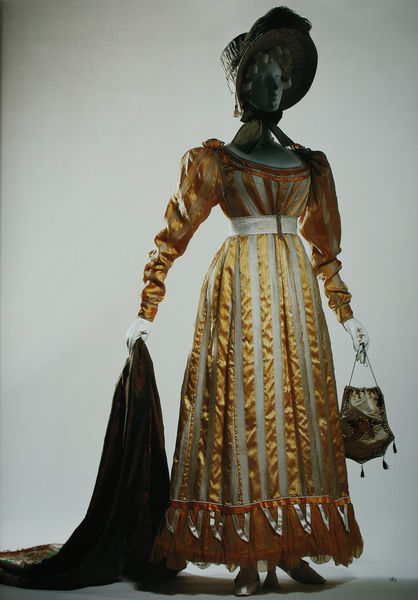
Titel: Tageskleid
Standort: Kyoto (Japan)
Institution: Kyoto Costume Institute
Schlagwörter: blau, dunkel, hand, kopf, schatten, umhang, weiß, gelb, ausschnitt, braun, bunt, elegant, frau, handschuhe, hell, hut, kleid, licht, ohrring, orange, schwarz, dame, gürtel, rot, schal, tuch, fest, mode, rock, schleife, arm, arme, bluse, falten, gesicht, halten, ärmel, hals, figur, gold, haare, kostüm, mantel, stoff, decke, saum, spitzen, dekolletee, dekoltee, locken, puffärmel, seide, vornehm, statue, perücke, schleppe, taille, füße, japan, sommer, schuhe, tüll, kette, ziehen, spitz, strohhut, glanz, gestreift, streifen, robe, glänzen, glänzend, bronze, plastik, rüschen, schick, hutkrempe, krempe, stola, striche, abbild, abendkleid, satin, foto, fotografie, photographie, porzellan, beutel, tasche, anlass, puppe, ausgehen, tracht, zacken, biedermeier, eiß, handtasche, gut, tageskleid, pumps, golden, textil, reifrock, tasseln, nähte, täschchen, modepuppe, ärmle, kyoto, stöckelschuhe, frauenmode, handtsche, accessoires, dreieck henkel, langsgestreift, anstand